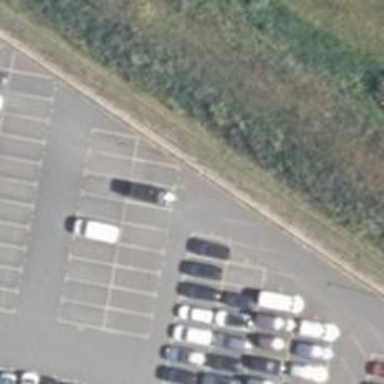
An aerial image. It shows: Road serving as parking aisle.